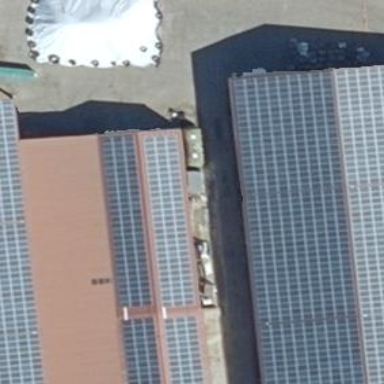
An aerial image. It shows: Small solar photovoltaic panel generator inside building.